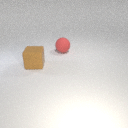
large brown rubber cube to the left of large red rubber sphere